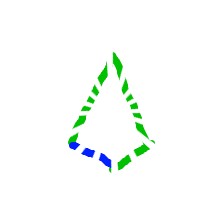
Shape: kite